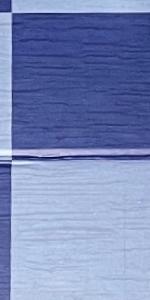
Label: Empty